Question: i have a shared access application, i created an accde file for 32-bit machine, when user open the application he/she getting a security warning

is there any way to disable this message from appearing to the users
thank you
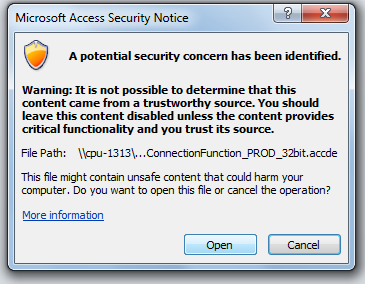
Answer: You have to set their computer to be a trusted source. In order to get around this issue, you will need to create a Digital Certificate. Digital Certificates are good only on the computer they are created on, so if this database will be used on multiple computers then each one will have to create a Digital Certificate.
To do this, you will need to perform the following tasks:
1. Click on Start -> All Programs -> Microsoft Office -> Microsoft Office Tools -> Digital Certificate For VBA Projects (If you don't have this, you will need to contact your IT Dept.)
2. Enter a Certificate Name. Make it obvious like MyProgramName and Click OK
3. Open the Access database which contains the security warning you want to bypass
4. Go into the Design View of any Module
5. Click on Tools -> Digital Signature
6. Choose your Digital Certificate you created in Step 2
7. Save and close the database
8. Re-Open the database. You will now be prompted with a different Security Warning that states the file has been digitally signed.
9. Check off the "Always trust files from this publisher..." box and click the Open button
10. All subsequent times you enter this database, you will not be prompted with a security warning.
- I wrote the above for our company based on Office 2003. If you're using a more recent version, the instructions may vary somewhat.